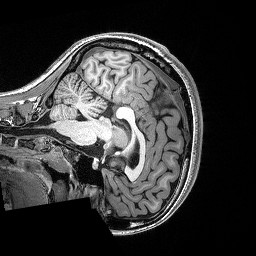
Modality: T1w
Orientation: sagittal
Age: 20
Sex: female
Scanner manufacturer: siemens
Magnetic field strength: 3 T
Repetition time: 2.53 s
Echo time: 0.0033 s